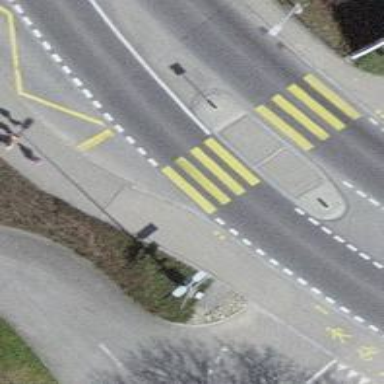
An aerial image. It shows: Uncontrolled zebra crossing with central island.